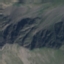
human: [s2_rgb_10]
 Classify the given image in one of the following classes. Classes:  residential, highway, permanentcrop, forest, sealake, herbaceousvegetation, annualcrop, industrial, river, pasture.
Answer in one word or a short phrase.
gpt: HerbaceousVegetation